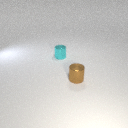
small brown metal cylinder in front of small cyan metal cylinder